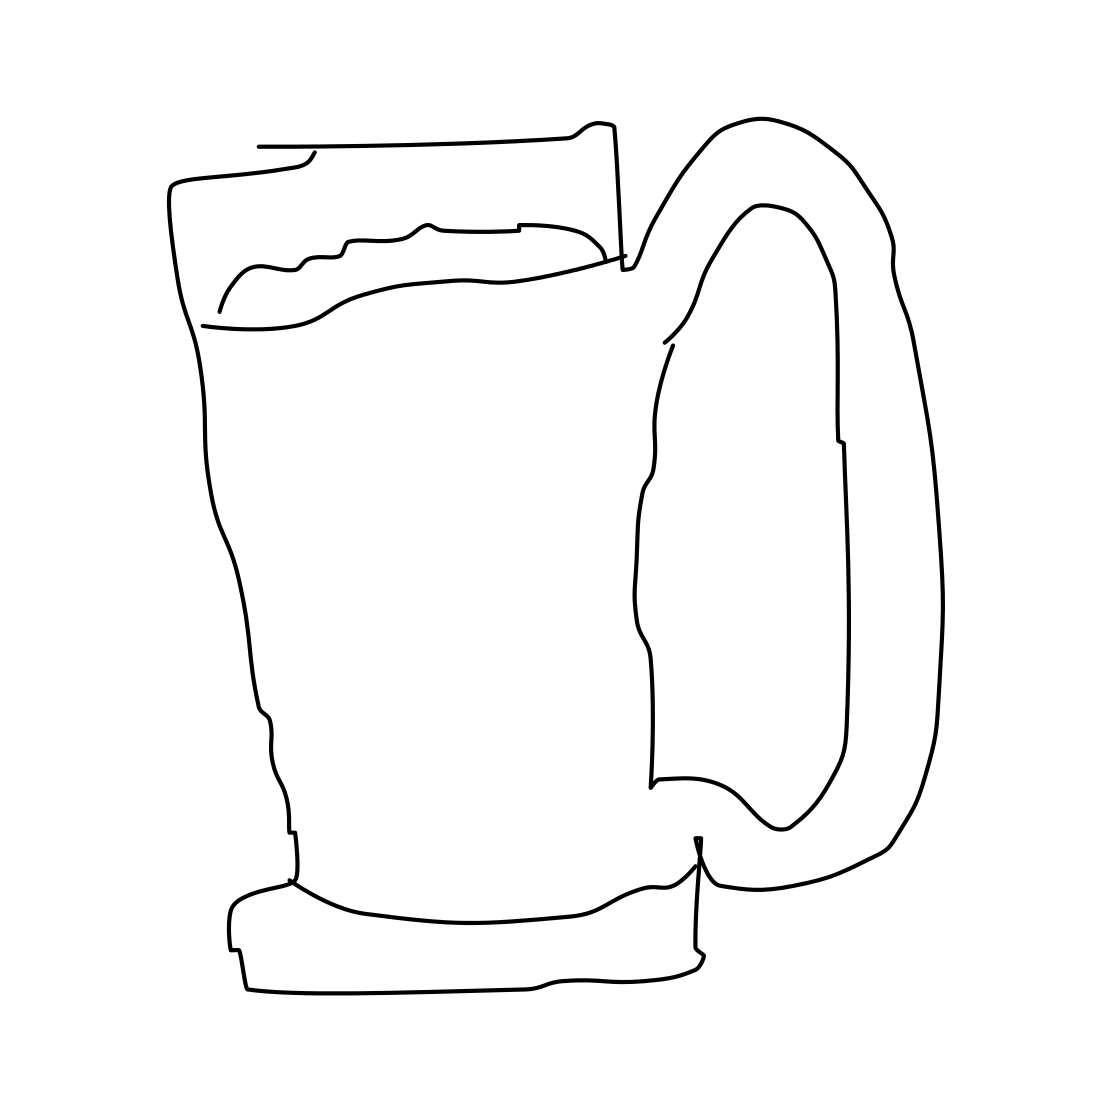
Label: beer-mug